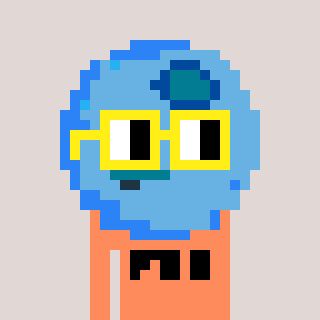
a pixel art character with square yellow glasses, a blueberry-shaped head and a peachy-colored body on a warm background